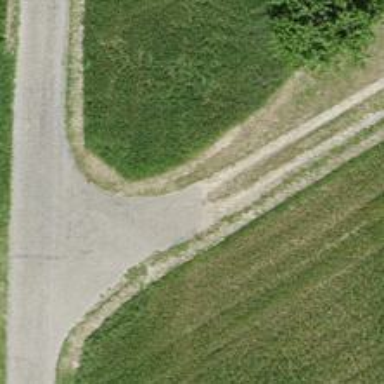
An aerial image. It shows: Track road with grade4 tracktype.